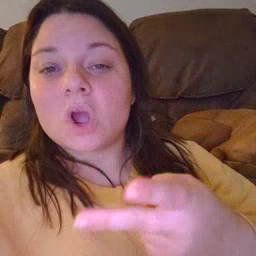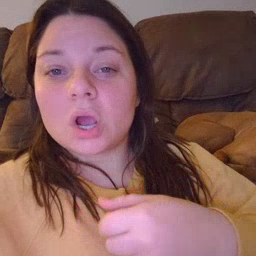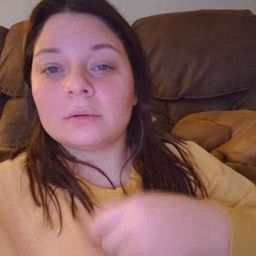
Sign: fall